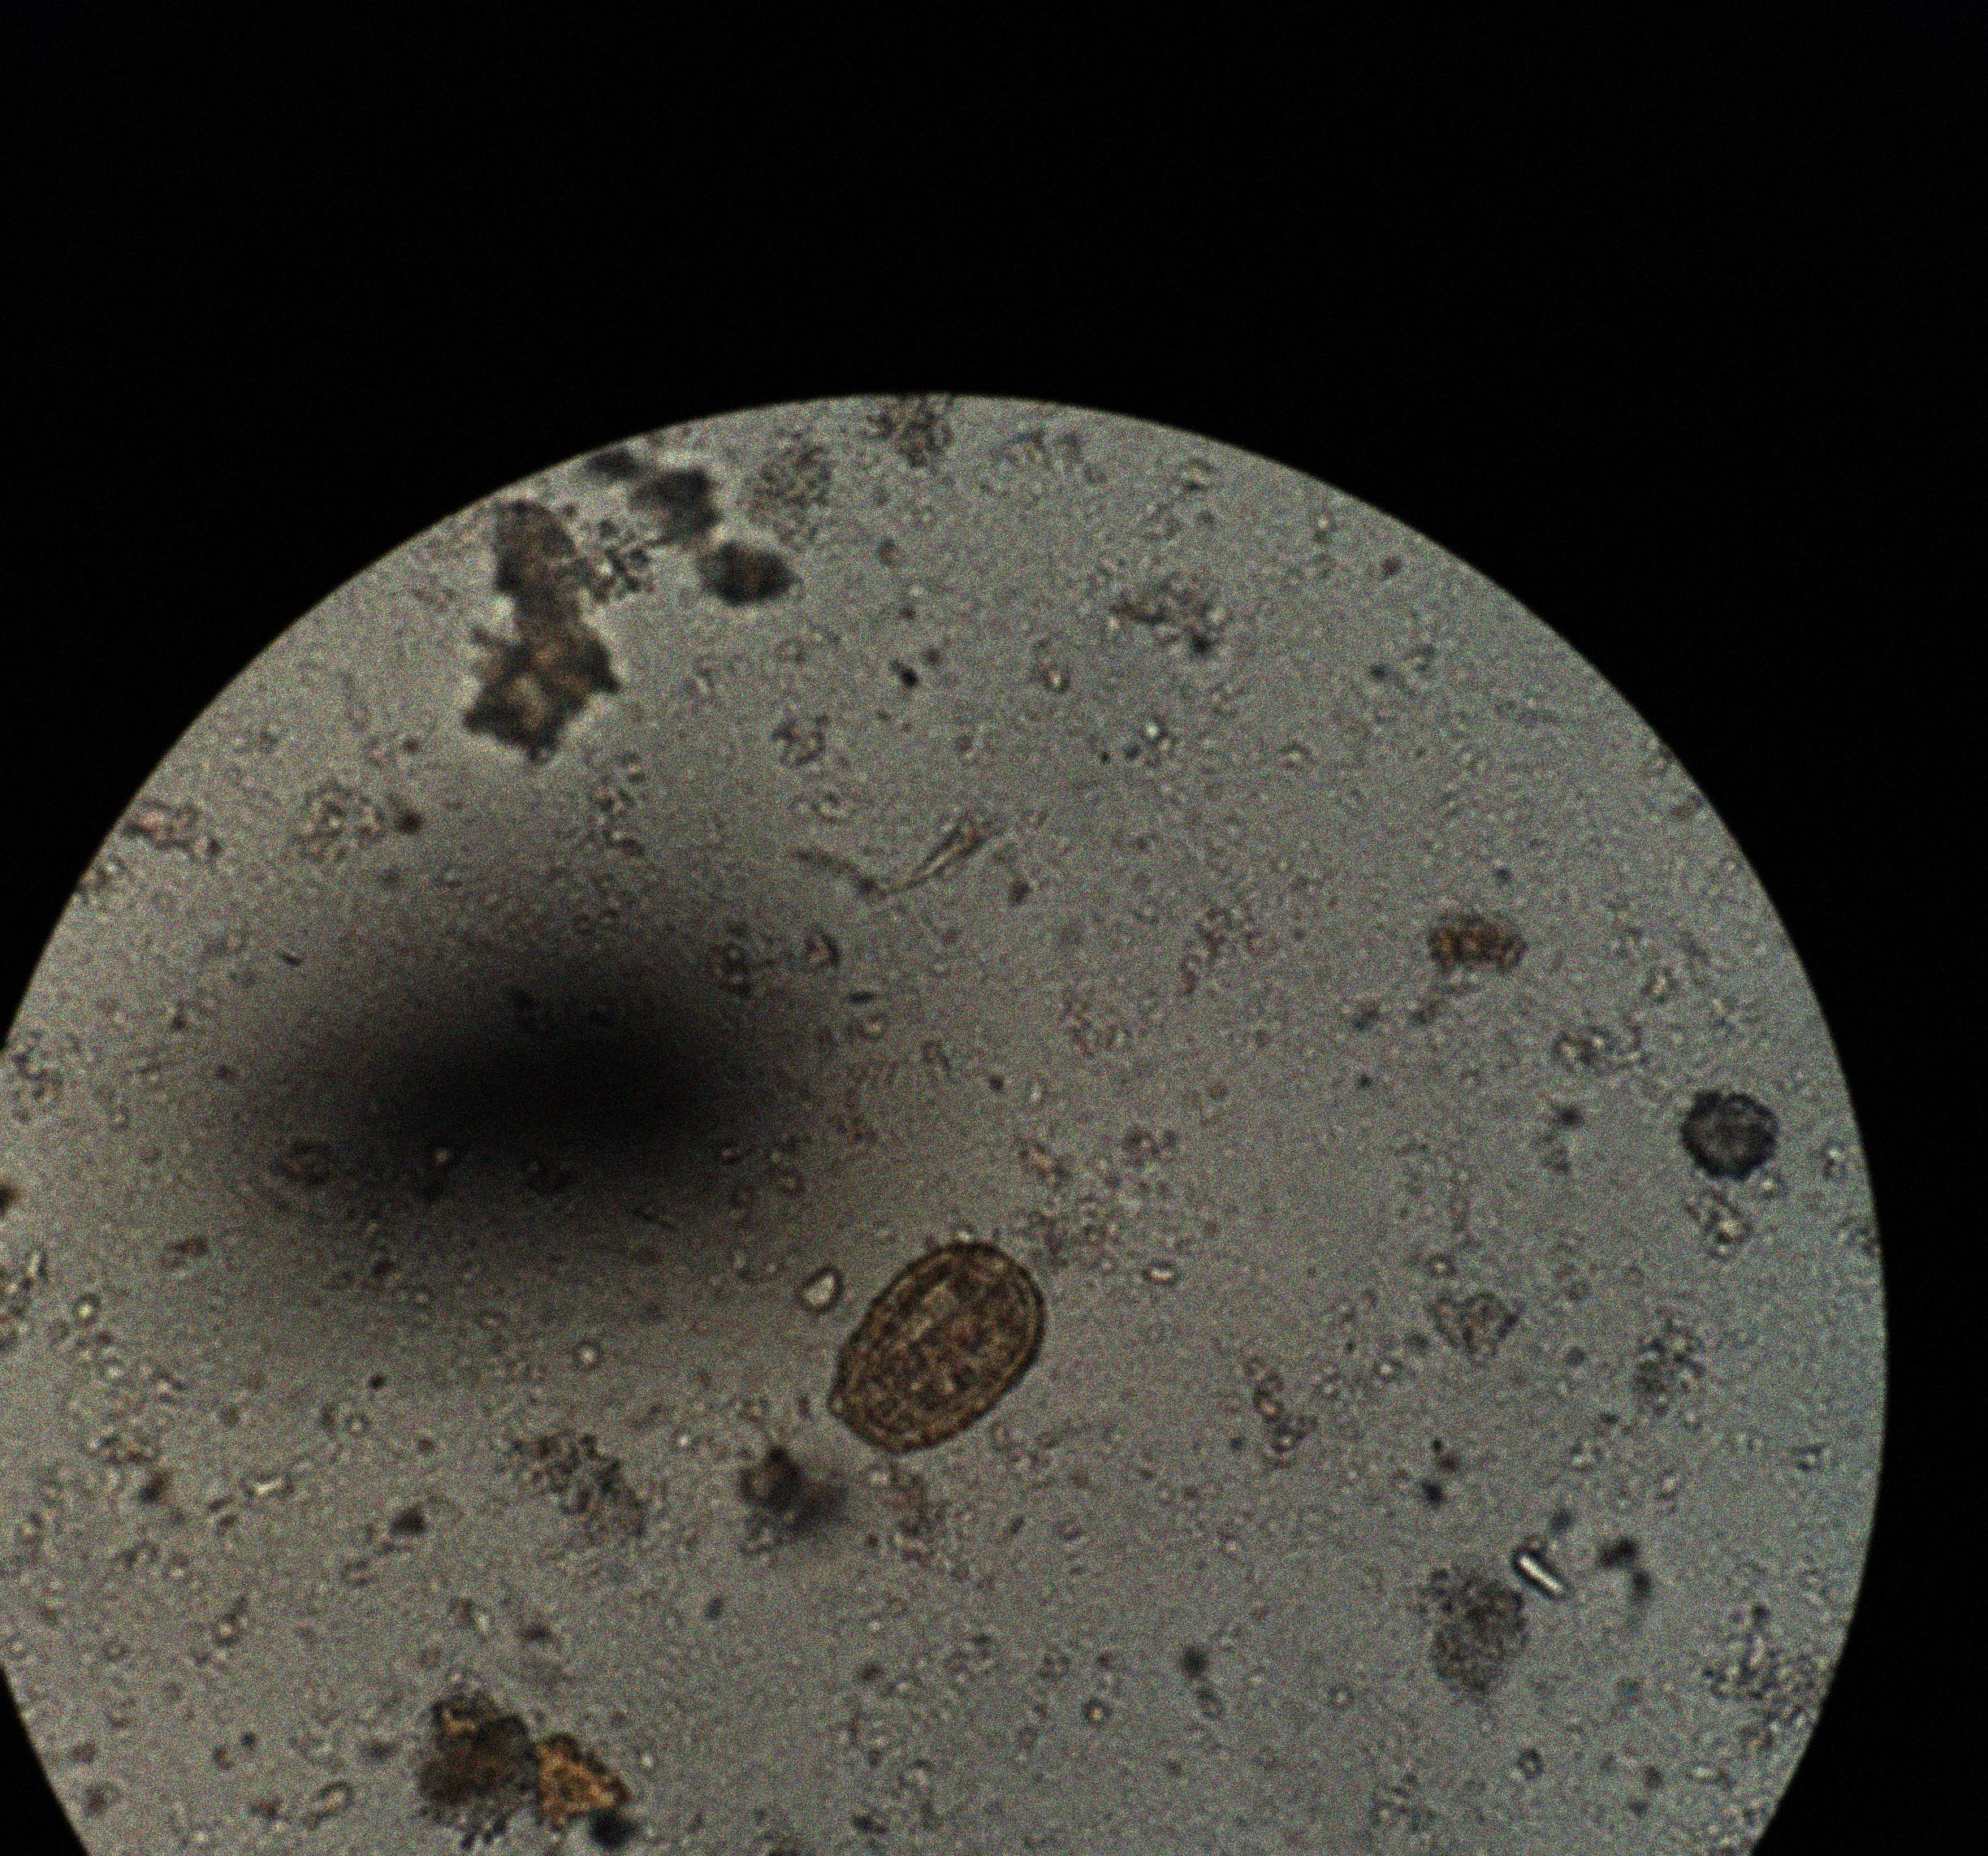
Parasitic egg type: Ascaris lumbricoides